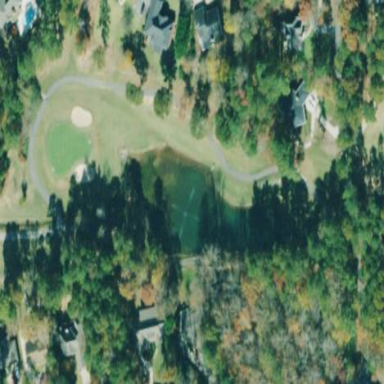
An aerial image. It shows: Picturesque scene of golf course with lateral water hazard.